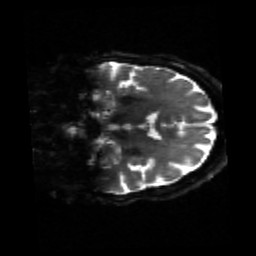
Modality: sbref
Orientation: coronal
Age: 67
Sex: female
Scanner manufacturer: siemens
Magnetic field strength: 3 T
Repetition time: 4.71 s
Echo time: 0.0906 s